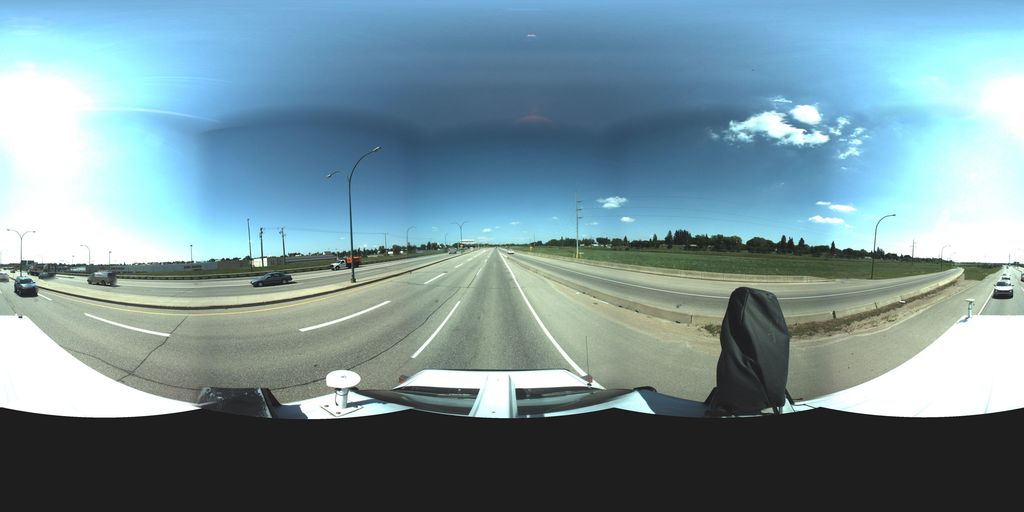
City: saskatoon